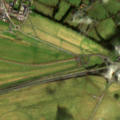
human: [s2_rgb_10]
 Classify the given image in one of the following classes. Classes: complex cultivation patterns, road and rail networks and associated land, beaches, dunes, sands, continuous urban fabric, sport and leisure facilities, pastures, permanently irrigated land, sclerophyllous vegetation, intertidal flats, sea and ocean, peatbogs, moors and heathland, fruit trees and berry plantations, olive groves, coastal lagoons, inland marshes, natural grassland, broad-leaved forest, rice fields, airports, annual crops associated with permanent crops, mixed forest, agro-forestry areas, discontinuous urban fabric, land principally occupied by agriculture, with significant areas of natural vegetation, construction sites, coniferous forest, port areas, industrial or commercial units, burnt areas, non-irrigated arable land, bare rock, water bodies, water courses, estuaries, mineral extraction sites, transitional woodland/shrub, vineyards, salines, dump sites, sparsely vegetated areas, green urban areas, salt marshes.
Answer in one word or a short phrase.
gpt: road and rail networks and associated land, sport and leisure facilities, pastures, natural grassland